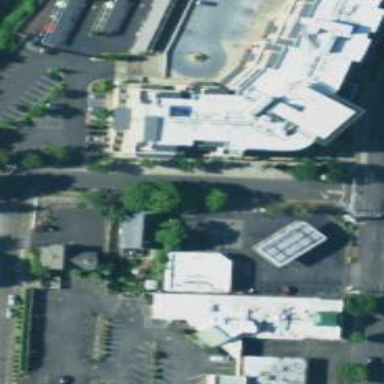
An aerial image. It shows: Office building.